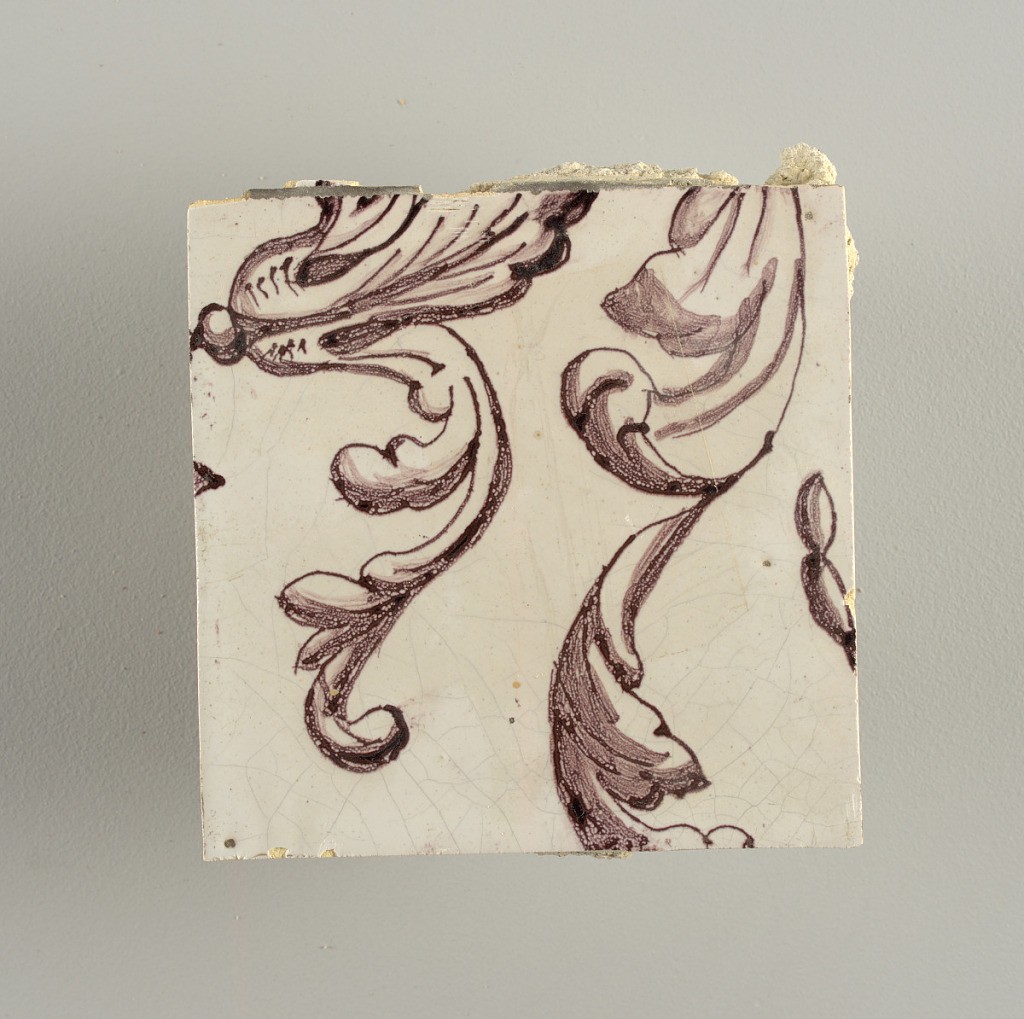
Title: Wall facing
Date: ca. 1725
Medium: Tin-glazed earthenware, underglaze
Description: Horizontal rectangle.  Thirty-seven tiles wide and twenty-one high with opening for door or window nineteen and one-half tiles high and twelve wide.  To left and right of opening, centered canopy above. Left, woman representing Hope, right, a sculputure urn.  Centered above opening, a mascaron.  Arabesque design of foliage.